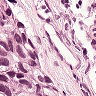
Metastatic tissue present: yes